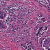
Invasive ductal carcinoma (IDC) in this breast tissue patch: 0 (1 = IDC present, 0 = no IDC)